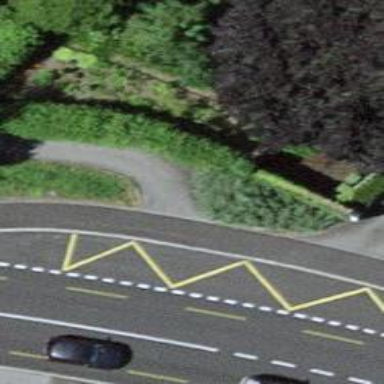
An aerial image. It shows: Cycle barrier.